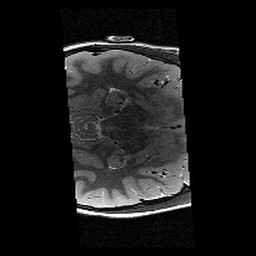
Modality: T2w
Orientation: axial
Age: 9
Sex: female
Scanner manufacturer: siemens
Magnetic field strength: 3 T
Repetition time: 9.23 s
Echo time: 0.067 s